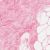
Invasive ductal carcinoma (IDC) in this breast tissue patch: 0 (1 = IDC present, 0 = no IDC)